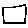
Label: square